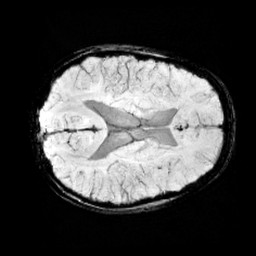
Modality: minIP
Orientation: axial
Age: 12
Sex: female
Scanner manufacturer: siemens
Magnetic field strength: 3 T
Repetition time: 0.027 s
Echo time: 0.02 s